Interaction volume radius: 10 \u00c5
Interaction volume height: 25 \u00c5
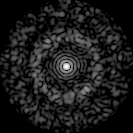
Disorder parameter: 0.8135